Question: I'm to output the real html in Chrome developer console for easier debugging.
So I thought of making a chrome extension, which is <URL>.
I copied the real console.log() to console.nativeLog(); and I added my own custom function to console.log();
Here is the code:
'''
<div class="myDiv">
<input type="text" id="inp1" title="title1" />
<input type="text" id="inp2" title="title2" />
<input type="text" id="inp3" title="title3" />
<input type="text" id="inp4" />
<input type="text" id="test" value="">
</div>
<input type="button" id="btn1" value="Add" />
<script type="text/javascript">
console.nativeLog = console.log;
var arr= new Array();
for(var i=0;i<100;i++){
arr[i] = i+','+i;
}
var fav = JSON.parse('[{"href":"/EMS-ILS/Modules/Supplier_Profile/Supplier_Profile.aspx?ModID=6&WebPageID=38","text":"Supplier Profile"},{"href":"/EMS-ILS/Modules/Customer_Profile/Customer_Profile.aspx?ModID=6&WebPageID=57","text":"Customer Profile"},{"href":"/EMS-ILS/Modules/Costing_Profile/Costing_Profile.aspx?ModID=6&WebPageID=50","text":"Costing Profile"}]')
console.log = function (val){
if(typeof(val)=='string'){
console.nativeLog(val);
return;
}
try{
for(var x=0;x<arguments.length;x++){
var arr = arguments[x];
try{
if(!arr.length)
console.nativeLog(arr);
else {
for(var i=0;i<arr.length;i++)
console.nativeLog(arr[i]);
}
}catch(err1){
console.nativeLog(arr);
}
}
}
catch(err2){
console.nativeLog(val);
}
}
$(document).ready(function(){
console.log('-------------');
console.log($('input'));
console.log('-------------');
console.log($('#inp1'));
console.log('-------------');
console.log($('#badId'));
console.log('-------------');
console.log($('input'), $('#bad'), $('input:text'), fav, 0, arr)
});
</script>
'''
Everything works fine, but the last one. If the jquery object contains no results, it will still print the context jquery object.
This is the output in console.

How can prevent that? Any Ideas. Thanks.
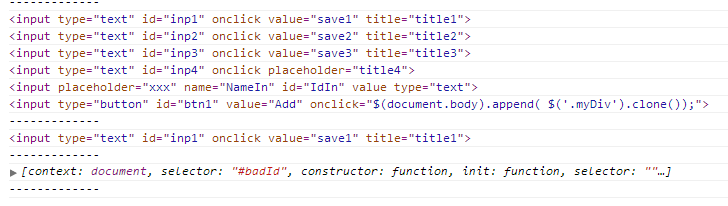
Answer: Check out this fiddle <URL>. This will print each argument on a separate line and print [] if the jQuery object is empty:
'''
console.nativeLog = console.log;
console.log = function(val) {
var x = 0;
for (x; x < arguments.length; x++) {
var item = arguments[x];
// check if we are dealing with jQuery object
if (item instanceof jQuery) {
// jQuery objects with length property are
// the only ones we want to print
if (item.length) {
for (var i = 0; i < item.length; i++) {
console.nativeLog(item[i]);
}
} else {
console.nativeLog('[]');
}
} else {
console.nativeLog(item);
}
}
}
'''
This is a more accurate replication of the actual console.log behavior for printing multiple arguments eg. 'console.log('a', 'b', 2, <URL>
'''
console.nativeLog = console.log;
console.log = function() {
var x = 0;
var output = [];
for (x; x < arguments.length; x++) {
item = arguments[x];
if (item instanceof jQuery) {
if (item.length) {
for (var i = 0; i < item.length; i++) {
output.push(item[i]);
}
} else {
output.push('[]');
}
} else {
output.push(item);
}
}
console.nativeLog.apply(this, output);
}
'''